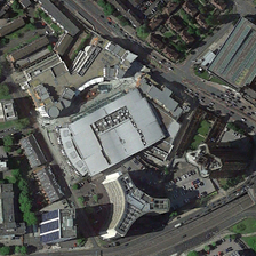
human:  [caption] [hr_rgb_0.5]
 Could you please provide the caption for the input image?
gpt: a rectangle building with light gray roof in the middle .

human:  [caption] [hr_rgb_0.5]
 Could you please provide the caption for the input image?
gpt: two gray highway through the residential while with many plants besides .

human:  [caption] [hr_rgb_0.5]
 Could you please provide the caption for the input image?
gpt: a building like pyq in side while with a dark gray highway besides .

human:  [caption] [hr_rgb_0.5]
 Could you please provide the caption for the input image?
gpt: many buildings in it while with many moss green plants surrounded .

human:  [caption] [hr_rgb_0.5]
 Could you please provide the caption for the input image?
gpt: many buildings are semi-surrounded by a curved road .